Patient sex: F
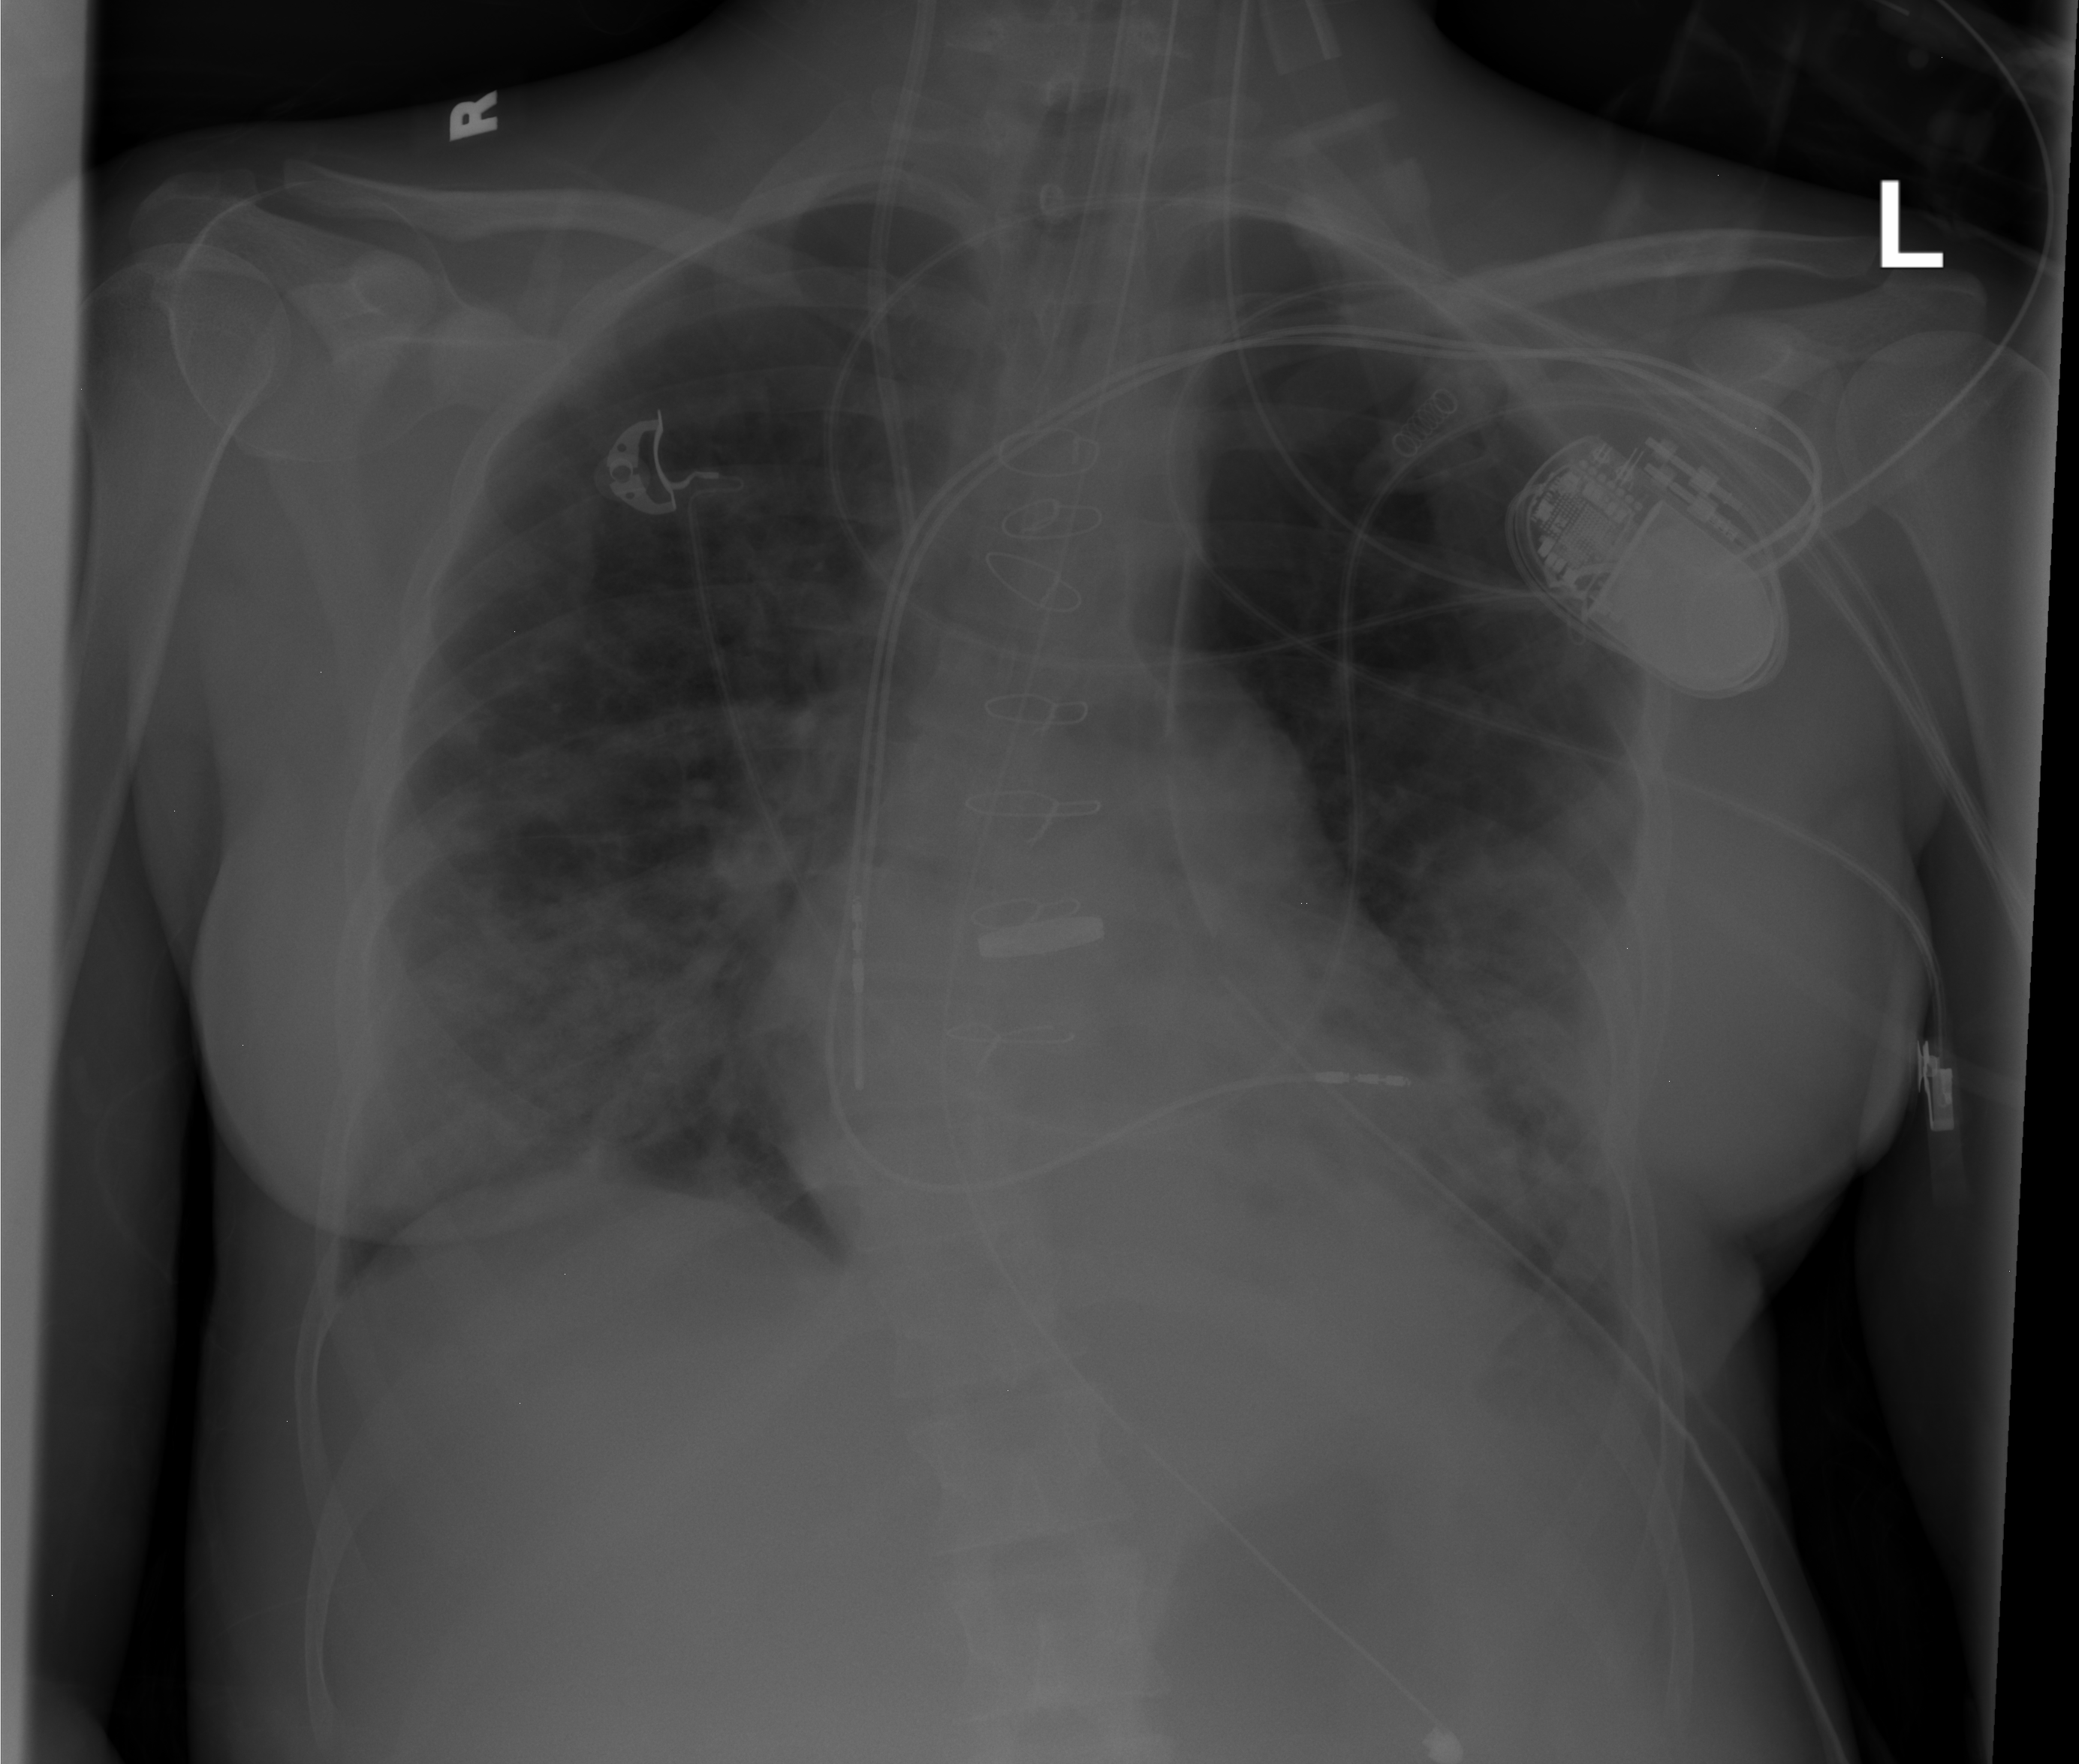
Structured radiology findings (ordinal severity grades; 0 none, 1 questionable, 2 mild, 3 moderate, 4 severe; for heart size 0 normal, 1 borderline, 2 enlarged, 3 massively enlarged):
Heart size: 0
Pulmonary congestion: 2
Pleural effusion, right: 2
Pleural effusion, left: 2
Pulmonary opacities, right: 3
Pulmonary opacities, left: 3
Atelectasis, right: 2
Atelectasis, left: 2